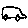
Label: car